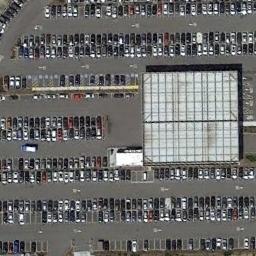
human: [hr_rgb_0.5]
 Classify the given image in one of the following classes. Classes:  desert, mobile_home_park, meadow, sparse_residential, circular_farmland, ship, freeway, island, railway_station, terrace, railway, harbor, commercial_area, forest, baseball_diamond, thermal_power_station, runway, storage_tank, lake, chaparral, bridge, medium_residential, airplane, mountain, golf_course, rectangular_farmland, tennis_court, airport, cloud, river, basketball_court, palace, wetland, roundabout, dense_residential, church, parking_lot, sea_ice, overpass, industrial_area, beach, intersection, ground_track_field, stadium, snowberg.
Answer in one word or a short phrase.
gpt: parking_lot